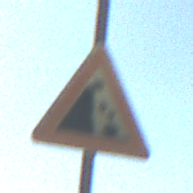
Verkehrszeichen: SteinschlagLinks
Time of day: MorningAfternoon
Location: Outdoor (Nature)
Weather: PartlyCloudy
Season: NotSpecified
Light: Natural